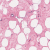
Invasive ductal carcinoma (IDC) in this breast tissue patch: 0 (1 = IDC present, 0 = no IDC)